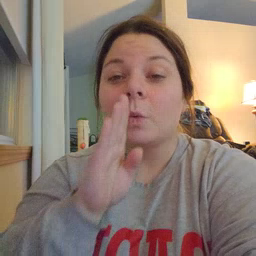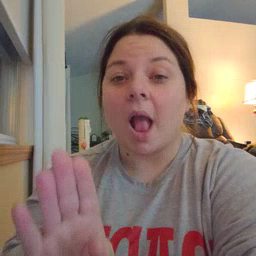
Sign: quiet